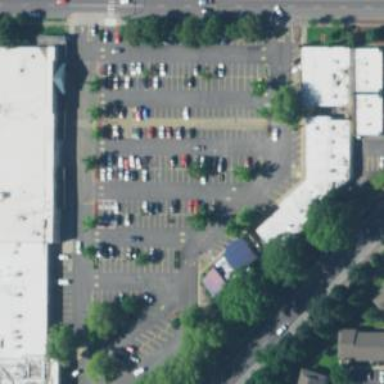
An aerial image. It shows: Retail area.